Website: macys
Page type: cross-sells
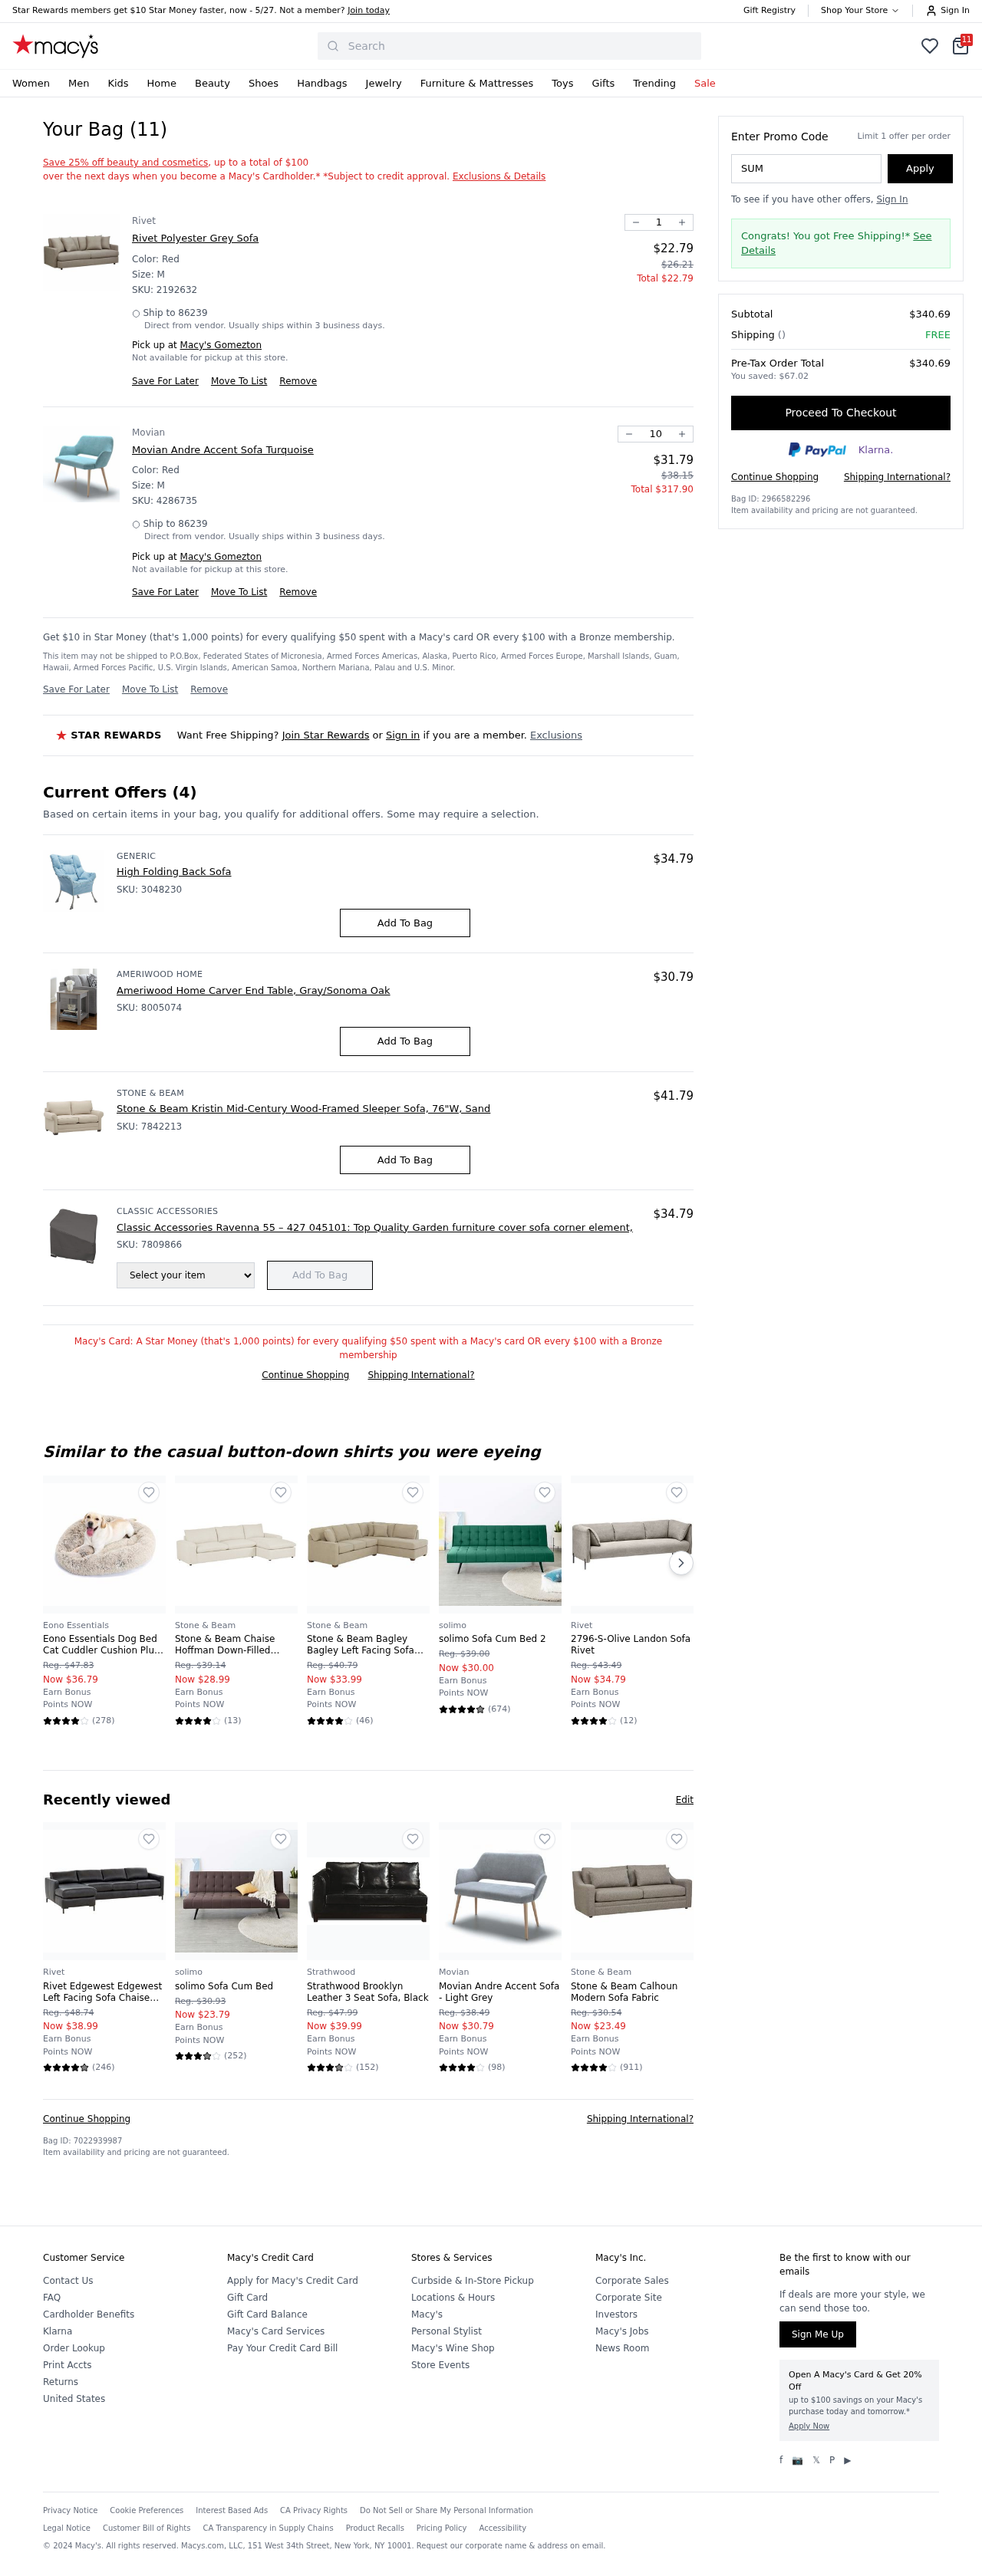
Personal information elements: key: PII_CITY
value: Gomezton
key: PII_POSTCODE
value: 86239
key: PII_PROMO_CODE
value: SUMMER57
Product elements: key: PRODUCT10_BRAND
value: Rivet
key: PRODUCT10_NAME
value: Rivet Edgewest Edgewest Left Facing Sofa Chaise Sectional
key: PRODUCT10_NUM_RATINGS
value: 246
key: PRODUCT10_PRICE
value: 38.99
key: PRODUCT10_RATING
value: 4.7
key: PRODUCT11_BRAND
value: solimo
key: PRODUCT11_NAME
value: solimo Sofa Cum Bed
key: PRODUCT11_NUM_RATINGS
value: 252
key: PRODUCT11_PRICE
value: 23.79
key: PRODUCT11_RATING
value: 3.7
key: PRODUCT12_BRAND
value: Strathwood
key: PRODUCT12_NAME
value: Strathwood Brooklyn Leather 3 Seat Sofa, Black
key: PRODUCT12_NUM_RATINGS
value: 152
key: PRODUCT12_PRICE
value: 39.99
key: PRODUCT12_RATING
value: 3.7
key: PRODUCT13_BRAND
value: Movian
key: PRODUCT13_NAME
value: Movian Andre Accent Sofa - Light Grey
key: PRODUCT13_NUM_RATINGS
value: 98
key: PRODUCT13_PRICE
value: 30.79
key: PRODUCT13_RATING
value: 4.2
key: PRODUCT14_BRAND
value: Stone & Beam
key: PRODUCT14_NAME
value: Stone & Beam Calhoun Modern Sofa Fabric
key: PRODUCT14_NUM_RATINGS
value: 911
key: PRODUCT14_PRICE
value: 23.49
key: PRODUCT14_RATING
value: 4.2
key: PRODUCT15_BRAND
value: Generic
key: PRODUCT15_NAME
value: High Folding Back Sofa
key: PRODUCT15_PRICE
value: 34.79
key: PRODUCT16_BRAND
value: Stone & Beam
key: PRODUCT16_NAME
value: Stone & Beam Kristin Mid-Century Wood-Framed Sleeper Sofa, 76"W, Sand
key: PRODUCT16_PRICE
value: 41.79
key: PRODUCT1_BRAND
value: Rivet
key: PRODUCT1_NAME
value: Rivet Polyester Grey Sofa
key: PRODUCT1_PRICE
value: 22.79
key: PRODUCT1_QUANTITY
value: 1
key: PRODUCT2_BRAND
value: Movian
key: PRODUCT2_NAME
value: Movian Andre Accent Sofa Turquoise
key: PRODUCT2_PRICE
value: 31.79
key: PRODUCT2_QUANTITY
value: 10
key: PRODUCT3_BRAND
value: Ameriwood Home
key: PRODUCT3_NAME
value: Ameriwood Home Carver End Table, Gray/Sonoma Oak
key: PRODUCT3_PRICE
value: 30.79
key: PRODUCT4_BRAND
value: Classic Accessories
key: PRODUCT4_NAME
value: Classic Accessories Ravenna 55 – 427 045101: Top Quality Garden furniture cover sofa corner element,
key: PRODUCT4_PRICE
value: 34.79
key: PRODUCT5_BRAND
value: Eono Essentials
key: PRODUCT5_NAME
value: Eono Essentials Dog Bed Cat Cuddler Cushion Plush Donut Detachable Washable Cover Round Soft Warm Pe
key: PRODUCT5_NUM_RATINGS
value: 278
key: PRODUCT5_PRICE
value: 36.79
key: PRODUCT5_RATING
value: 4.3
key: PRODUCT6_BRAND
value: Stone & Beam
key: PRODUCT6_NAME
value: Stone & Beam Chaise Hoffman Down-Filled Sectional Sofa, 87.5" W, Ecru
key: PRODUCT6_NUM_RATINGS
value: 13
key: PRODUCT6_PRICE
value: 28.99
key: PRODUCT6_RATING
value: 4.1
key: PRODUCT7_BRAND
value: Stone & Beam
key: PRODUCT7_NAME
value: Stone & Beam Bagley Bagley Left Facing Sofa Fabric
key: PRODUCT7_NUM_RATINGS
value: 46
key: PRODUCT7_PRICE
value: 33.99
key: PRODUCT7_RATING
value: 4
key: PRODUCT8_BRAND
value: solimo
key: PRODUCT8_NAME
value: solimo Sofa Cum Bed 2
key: PRODUCT8_NUM_RATINGS
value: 674
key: PRODUCT8_PRICE
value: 30
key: PRODUCT8_RATING
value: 4.6
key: PRODUCT9_BRAND
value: Rivet
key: PRODUCT9_NAME
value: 2796-S-Olive Landon Sofa Rivet
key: PRODUCT9_NUM_RATINGS
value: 12
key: PRODUCT9_PRICE
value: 34.79
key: PRODUCT9_RATING
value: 4.4
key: PRODUCT1_SKU
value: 2192632
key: PRODUCT1_ORIGINAL_PRICE
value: $26.21
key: PRODUCT1_TOTAL
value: $22.79
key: PRODUCT2_SKU
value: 4286735
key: PRODUCT2_ORIGINAL_PRICE
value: $38.15
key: PRODUCT2_TOTAL
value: $317.90
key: PRODUCT15_SKU
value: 3048230
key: PRODUCT3_SKU
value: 8005074
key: PRODUCT16_SKU
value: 7842213
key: PRODUCT4_SKU
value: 7809866
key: PRODUCT5_ORIGINAL_PRICE
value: Reg. $47.83
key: PRODUCT6_ORIGINAL_PRICE
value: Reg. $39.14
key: PRODUCT7_ORIGINAL_PRICE
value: Reg. $40.79
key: PRODUCT8_ORIGINAL_PRICE
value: Reg. $39.00
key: PRODUCT9_ORIGINAL_PRICE
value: Reg. $43.49
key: PRODUCT10_ORIGINAL_PRICE
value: Reg. $48.74
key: PRODUCT11_ORIGINAL_PRICE
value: Reg. $30.93
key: PRODUCT12_ORIGINAL_PRICE
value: Reg. $47.99
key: PRODUCT13_ORIGINAL_PRICE
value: Reg. $38.49
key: PRODUCT14_ORIGINAL_PRICE
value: Reg. $30.54
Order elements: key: ORDER_NUM_ITEMS
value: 11
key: ORDER_SUBTOTAL
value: $340.69
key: ORDER_TOTAL
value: $340.69
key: ORDER_SAVINGS
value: $67.02
Search elements: key: HEADER_SEARCH
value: Search